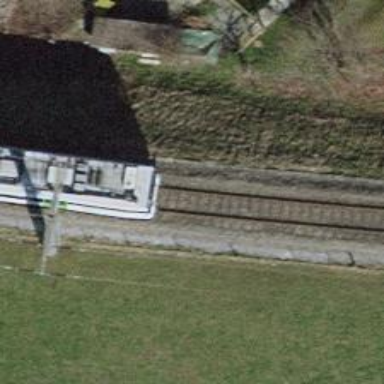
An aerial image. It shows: Railway with electrified contact lines running along embankment.